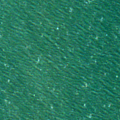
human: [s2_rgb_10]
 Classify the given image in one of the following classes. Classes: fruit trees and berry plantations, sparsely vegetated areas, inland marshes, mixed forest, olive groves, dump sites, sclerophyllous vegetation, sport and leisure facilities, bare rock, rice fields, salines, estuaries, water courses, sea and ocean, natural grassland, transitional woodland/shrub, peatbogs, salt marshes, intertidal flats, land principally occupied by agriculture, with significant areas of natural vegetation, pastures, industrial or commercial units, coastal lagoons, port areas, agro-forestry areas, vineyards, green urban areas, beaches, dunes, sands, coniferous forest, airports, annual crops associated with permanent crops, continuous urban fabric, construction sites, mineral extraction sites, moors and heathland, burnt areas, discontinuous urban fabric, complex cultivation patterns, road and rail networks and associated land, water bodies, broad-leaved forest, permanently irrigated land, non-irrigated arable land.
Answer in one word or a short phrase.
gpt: sea and ocean